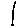
Label: triangle